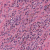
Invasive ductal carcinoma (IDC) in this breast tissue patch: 0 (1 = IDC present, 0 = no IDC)